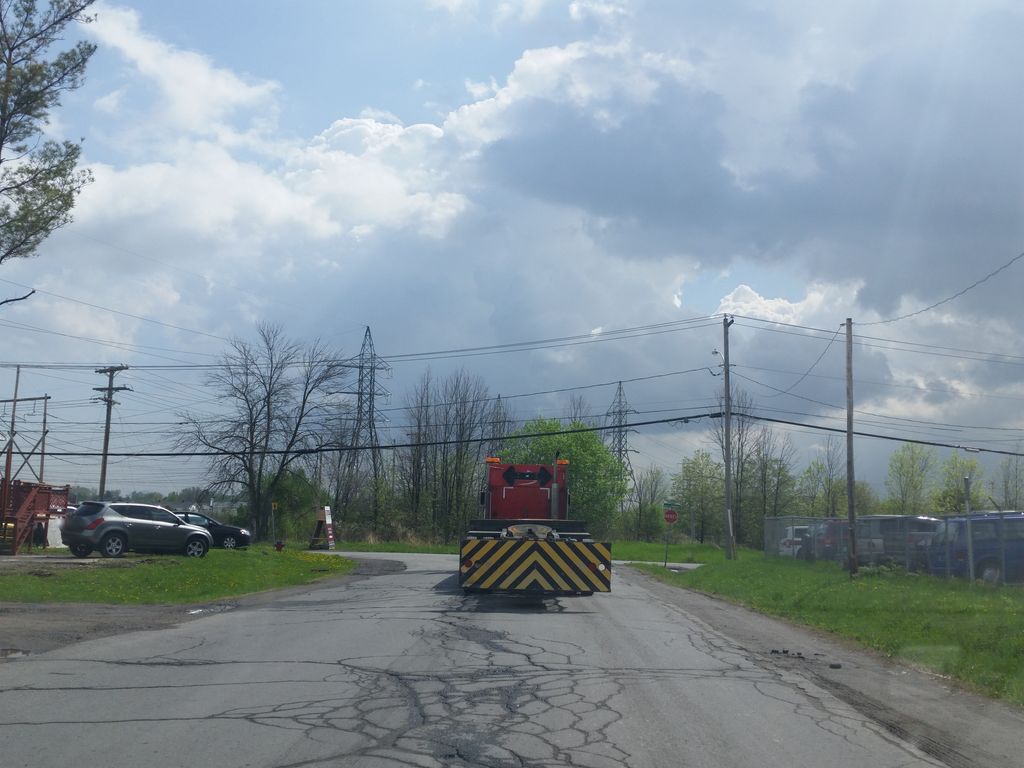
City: ottawa-gatineau